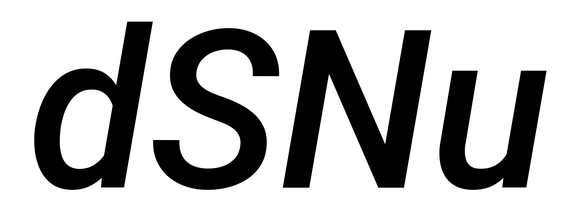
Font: Roboto-Italic_Medium_Italic